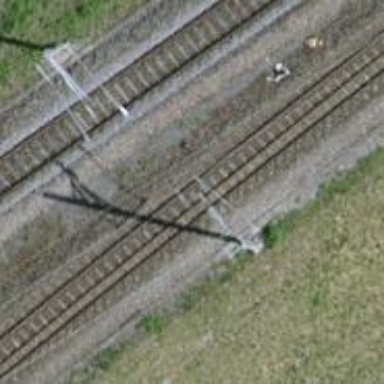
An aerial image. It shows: Railway track with contact line for electrification.